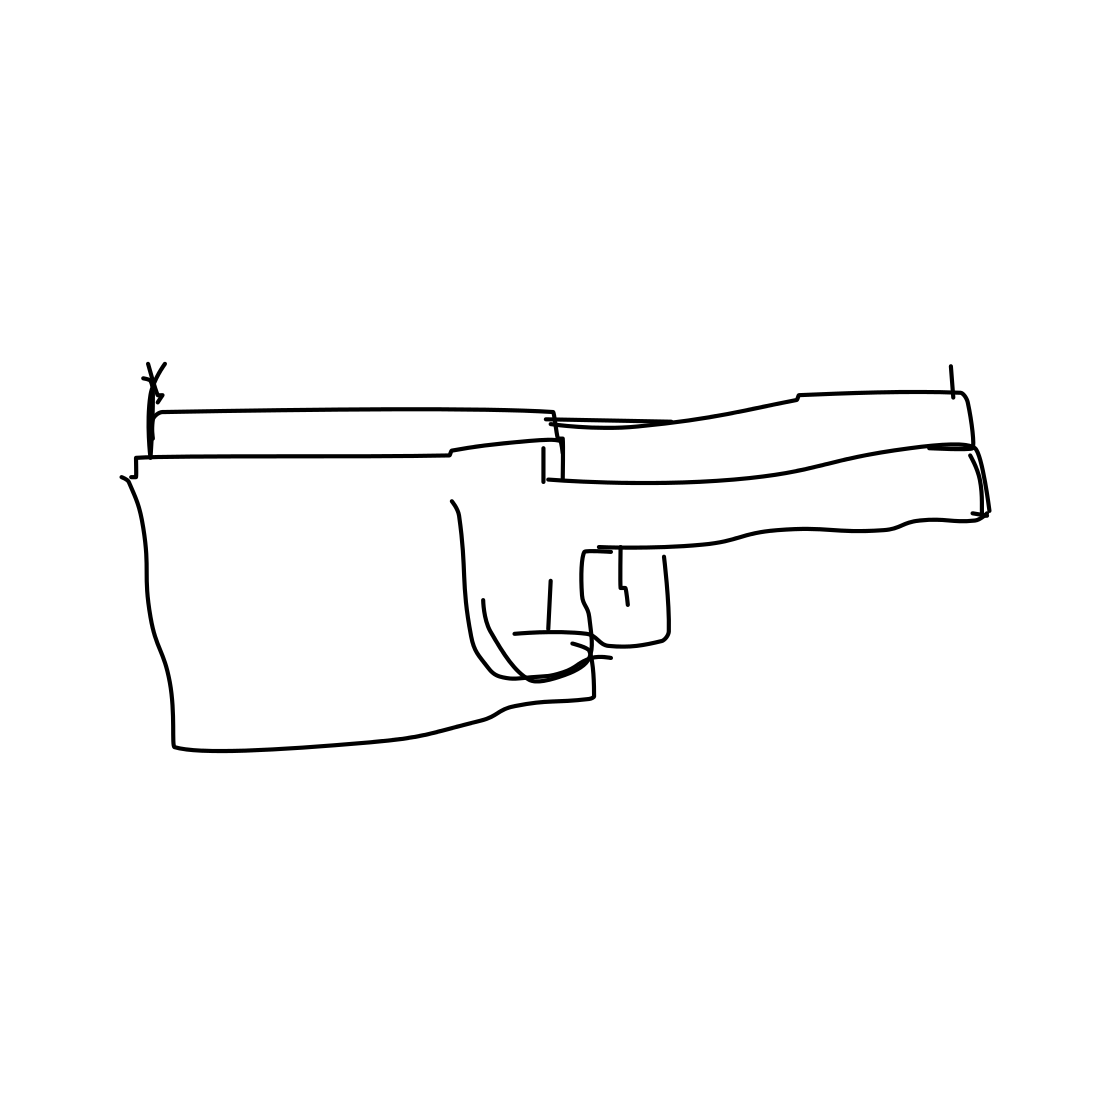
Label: revolver